Field crop: maize
Growth stage: 2
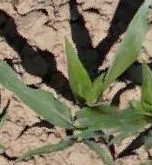
Species: maize